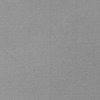
Label: dusty